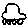
Label: car